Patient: sex M, age 57
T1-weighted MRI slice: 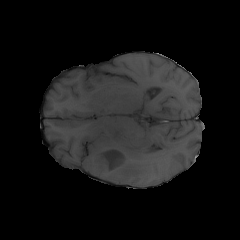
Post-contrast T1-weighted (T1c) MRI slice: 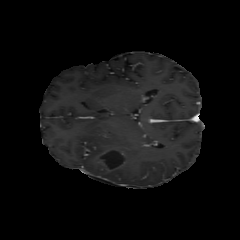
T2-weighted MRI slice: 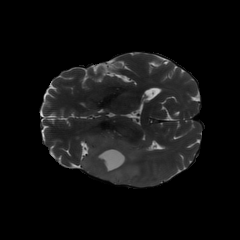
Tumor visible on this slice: yes
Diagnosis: Glioblastoma, IDH-wildtype
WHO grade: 4